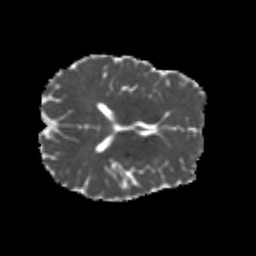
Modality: MD
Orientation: axial
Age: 22
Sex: male
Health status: healthy
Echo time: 0.074 s